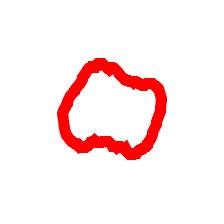
Shape: circle